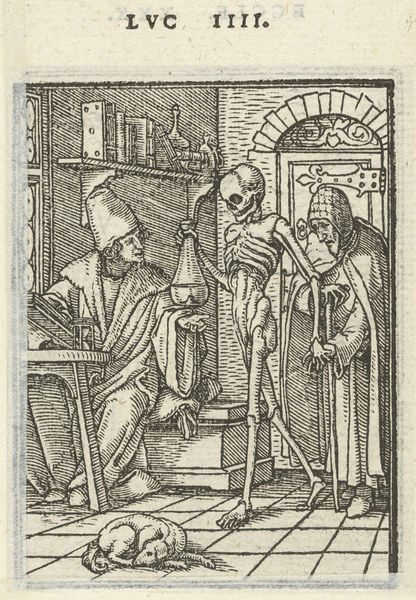
Titel: Arts en de Dood
Künstler: Hans (II) Holbein
Standort: Amsterdam
Institution: Rijksmuseum
Schlagwörter: mann, menschen, hut, männer, raum, schwarz, tisch, tür, weiss, zeichnung, hund, flasche, flaschen, mütze, regal, tod, tot, innen, handel, stock, bücher, türe, bank, alter, krank, rippen, druck, fliesen, arzt, urin, skelett, forscher, gelehrter, beschlag, gerippe, bord, krnak, alchemie, sklett, lvc